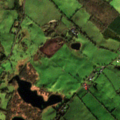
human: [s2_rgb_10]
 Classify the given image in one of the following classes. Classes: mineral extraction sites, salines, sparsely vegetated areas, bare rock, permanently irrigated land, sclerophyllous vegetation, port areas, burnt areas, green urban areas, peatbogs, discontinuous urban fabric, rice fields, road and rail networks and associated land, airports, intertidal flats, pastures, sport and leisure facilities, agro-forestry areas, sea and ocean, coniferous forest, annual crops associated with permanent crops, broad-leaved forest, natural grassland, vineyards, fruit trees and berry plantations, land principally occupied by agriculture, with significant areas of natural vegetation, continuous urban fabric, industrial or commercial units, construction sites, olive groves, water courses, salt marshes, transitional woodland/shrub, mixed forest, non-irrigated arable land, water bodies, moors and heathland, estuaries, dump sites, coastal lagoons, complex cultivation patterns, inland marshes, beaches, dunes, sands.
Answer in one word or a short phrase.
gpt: pastures, land principally occupied by agriculture, with significant areas of natural vegetation, inland marshes